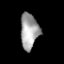
Tissue: lung
Cell type: Epithelial cells
Senescence score: 0.2346
Nuclear area (px): 631
Mean DAPI intensity: 162.463